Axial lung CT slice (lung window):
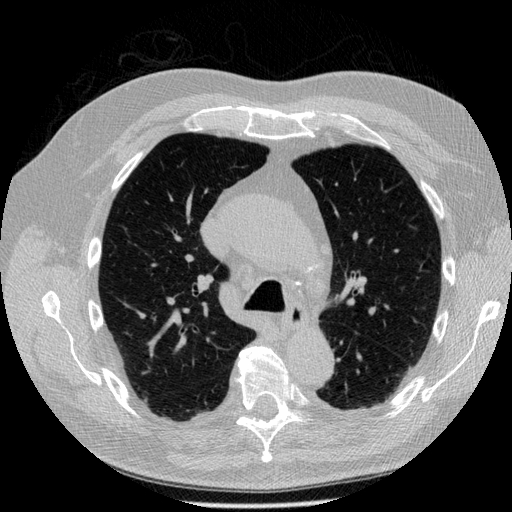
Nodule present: no